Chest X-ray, PA view. Patient: 4 years old, sex M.
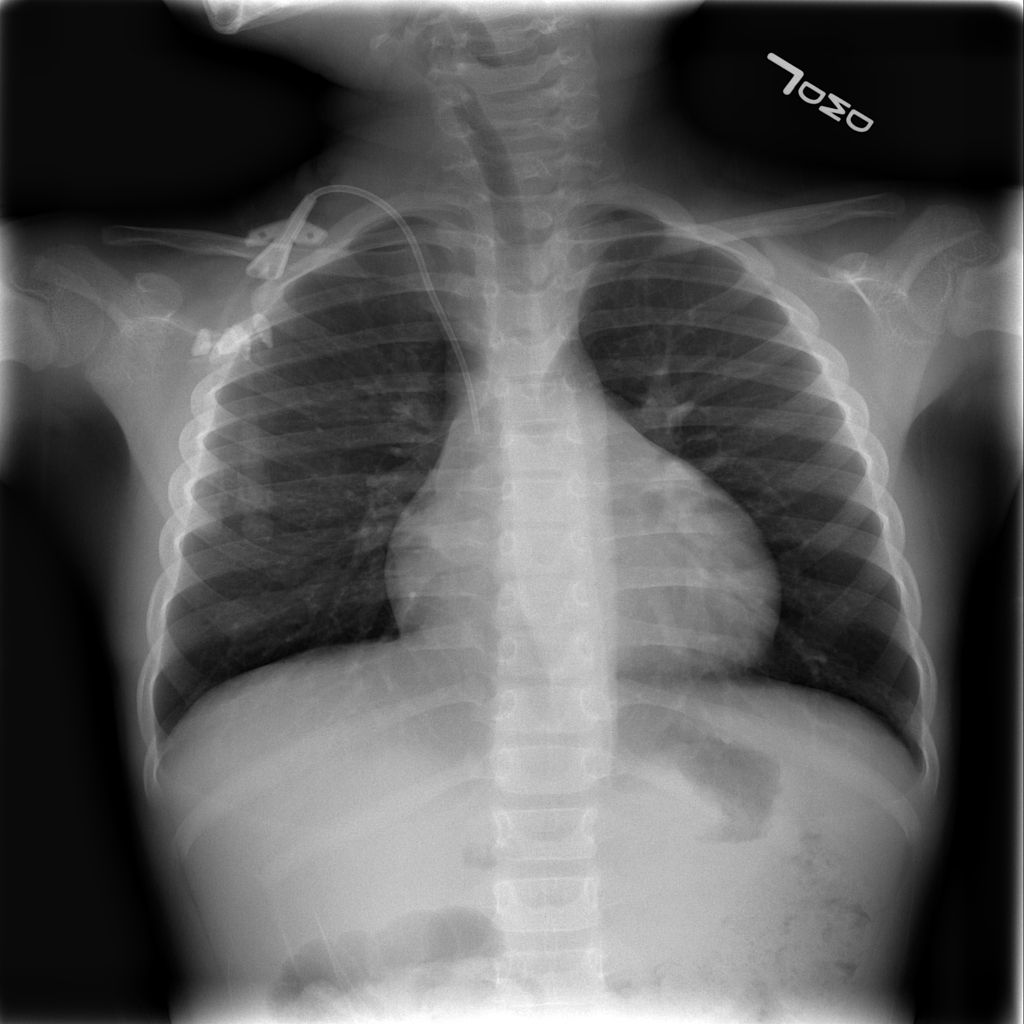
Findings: No Finding